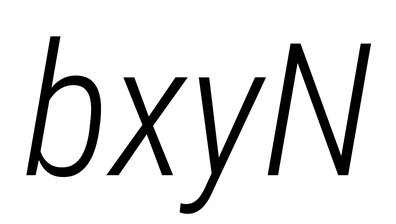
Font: Roboto-Italic_Condensed_Light_Italic